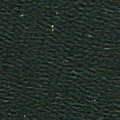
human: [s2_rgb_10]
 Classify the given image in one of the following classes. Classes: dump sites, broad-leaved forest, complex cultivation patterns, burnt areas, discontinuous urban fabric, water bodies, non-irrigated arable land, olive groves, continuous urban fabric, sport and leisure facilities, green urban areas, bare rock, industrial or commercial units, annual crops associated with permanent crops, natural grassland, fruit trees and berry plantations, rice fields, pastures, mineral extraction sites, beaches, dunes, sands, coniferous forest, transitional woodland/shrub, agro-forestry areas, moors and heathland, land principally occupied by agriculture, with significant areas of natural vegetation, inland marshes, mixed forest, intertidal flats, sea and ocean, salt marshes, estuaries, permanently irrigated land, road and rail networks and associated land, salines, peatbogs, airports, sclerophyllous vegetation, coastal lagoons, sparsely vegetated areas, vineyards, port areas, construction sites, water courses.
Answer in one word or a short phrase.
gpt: sea and ocean